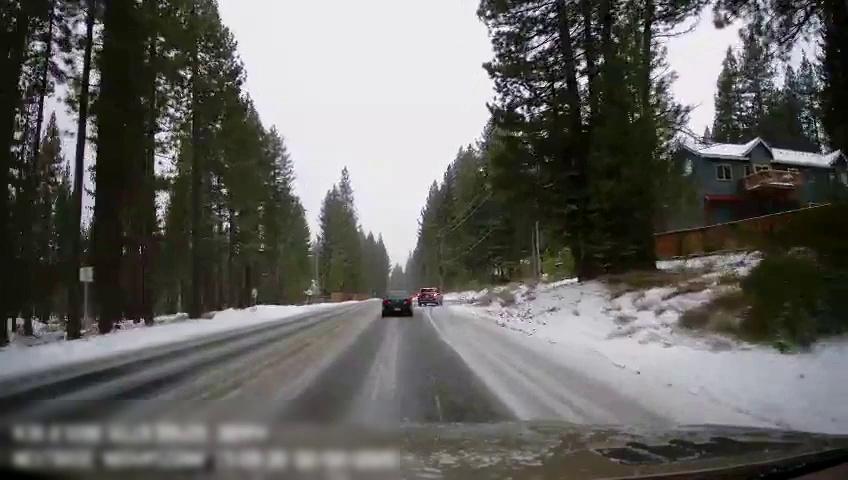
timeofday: Day
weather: Snowy
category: Drivable Space
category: Vehicles | Car
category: Vehicles | Car
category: Lanes | Current Lane